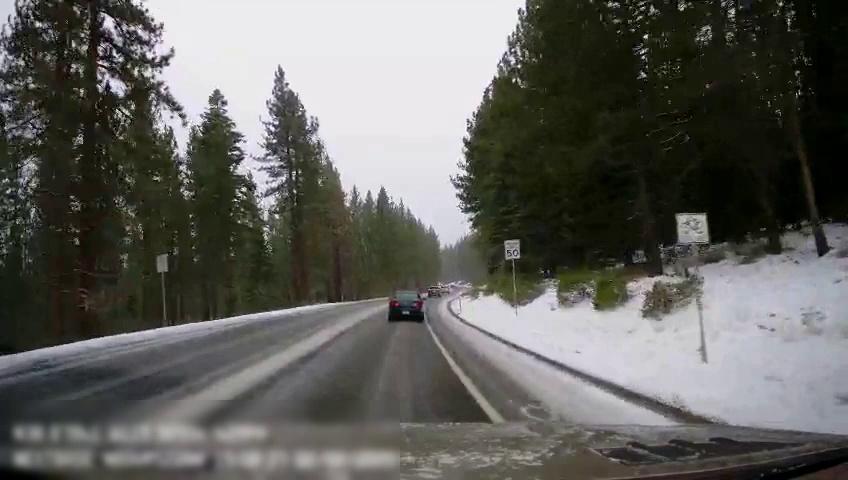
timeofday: Day
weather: Snowy
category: Drivable Space
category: Vehicles | Car
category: Vehicles | Car
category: Vehicles | Car
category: Lanes | Current Lane
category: Traffic | Signs
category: Traffic | Signs